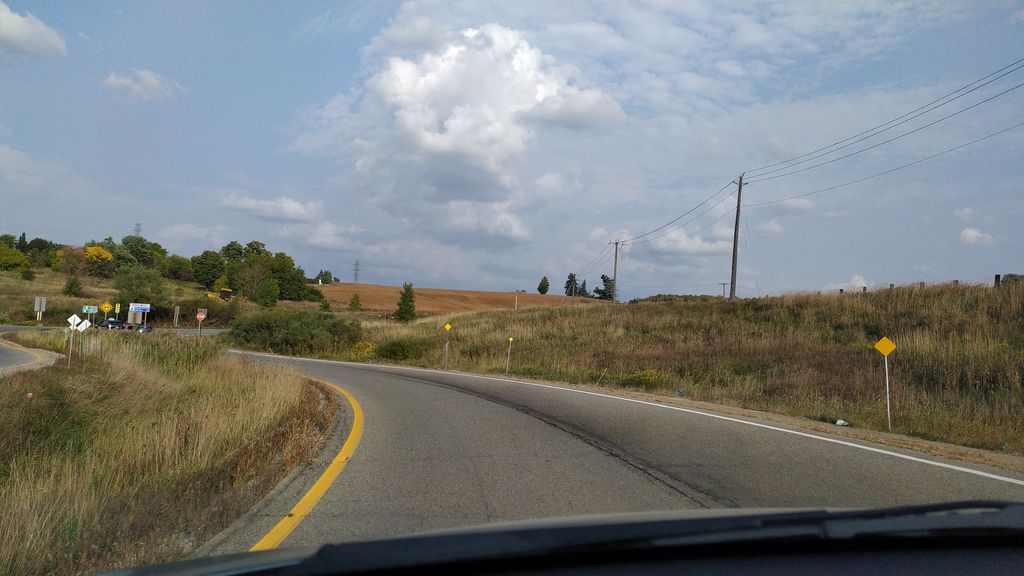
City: kitchener-waterloo